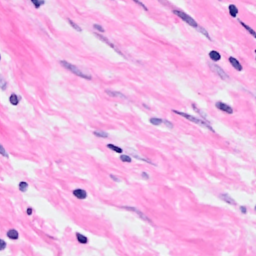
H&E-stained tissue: Breast